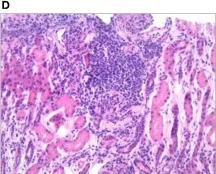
Renal pathological presentation (kidney biopsy of the proband 15 days after admission). Brightfield (H & E stain x200). Interstitial infiltrates.
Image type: pathology (h&e)